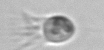
Label: Balanion